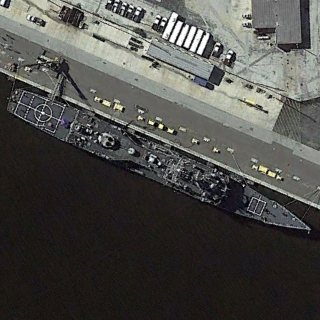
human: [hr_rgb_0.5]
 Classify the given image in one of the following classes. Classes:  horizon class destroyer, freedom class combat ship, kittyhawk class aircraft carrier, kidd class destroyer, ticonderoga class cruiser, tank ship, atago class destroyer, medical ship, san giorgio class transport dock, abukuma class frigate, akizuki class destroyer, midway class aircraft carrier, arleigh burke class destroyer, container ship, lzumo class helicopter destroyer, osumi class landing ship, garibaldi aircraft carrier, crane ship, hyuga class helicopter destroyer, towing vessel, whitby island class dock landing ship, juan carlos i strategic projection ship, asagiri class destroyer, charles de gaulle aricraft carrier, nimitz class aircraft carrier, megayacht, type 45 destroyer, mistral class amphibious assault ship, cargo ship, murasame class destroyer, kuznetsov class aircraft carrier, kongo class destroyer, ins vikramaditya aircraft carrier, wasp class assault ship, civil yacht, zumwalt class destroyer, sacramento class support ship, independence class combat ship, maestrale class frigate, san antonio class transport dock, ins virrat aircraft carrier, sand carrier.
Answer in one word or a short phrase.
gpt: Ticonderoga class cruiser